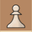
Piece: wP